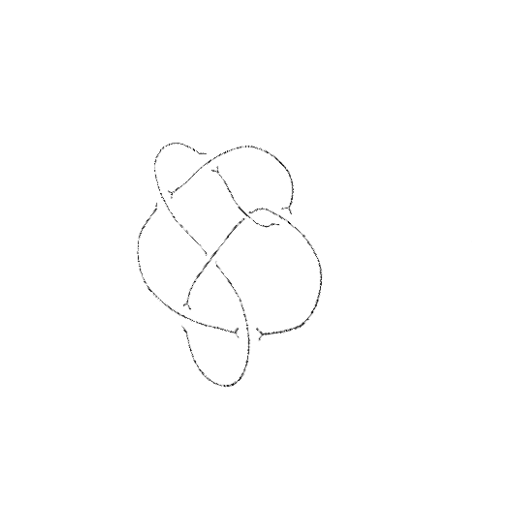
Crossing number: 7